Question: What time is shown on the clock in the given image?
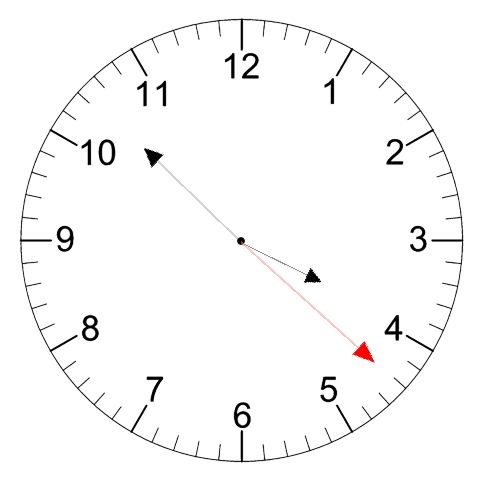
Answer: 03:52:22